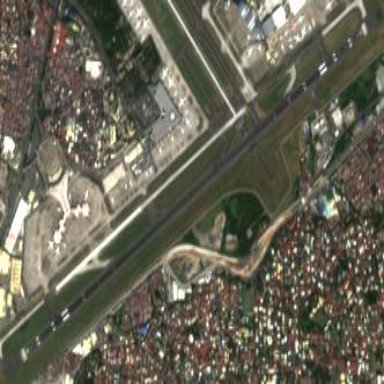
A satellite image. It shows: Runway in airport area.